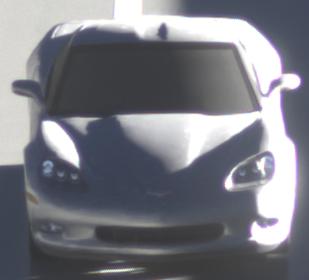
Make: Chevrolet
Model: Corvette Coupé
Detailed model: Corvette (C6) Coupé
Model produced from: 2005/02
Model produced until: 2008/03
Doors: 3
Color: white
Road condition: wet road
Daytime: sunrise or sunset
Contrast: high contrast